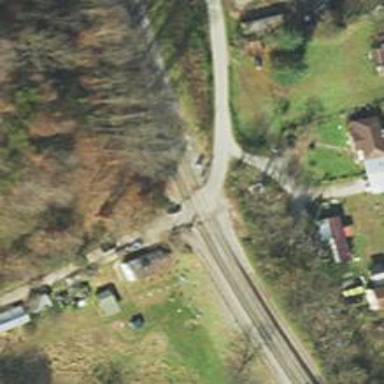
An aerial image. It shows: Level crossing along the railway.